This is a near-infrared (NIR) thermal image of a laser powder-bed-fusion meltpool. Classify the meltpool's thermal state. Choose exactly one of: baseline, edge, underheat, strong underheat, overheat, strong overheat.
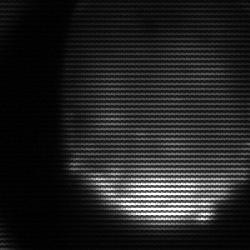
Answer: edge